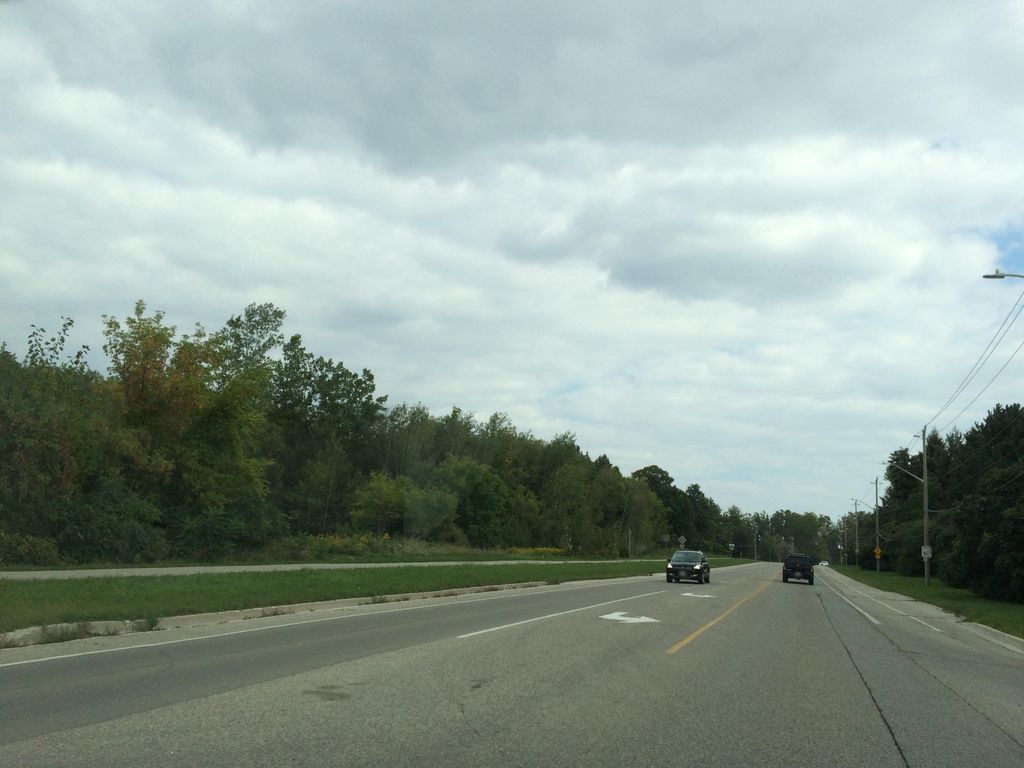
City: kitchener-waterloo